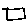
Label: square